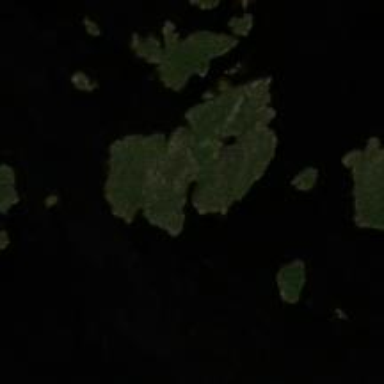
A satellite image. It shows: Islet.